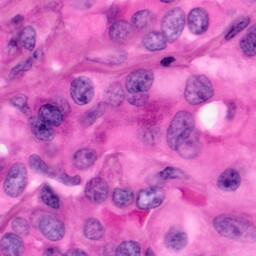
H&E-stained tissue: Pancreatic